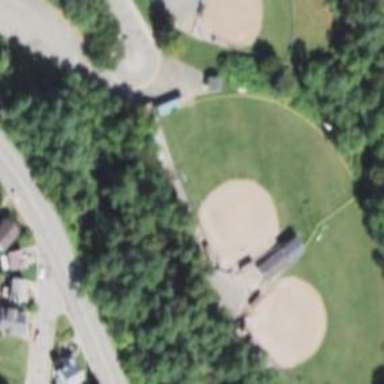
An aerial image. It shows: Sports center dedicated to baseball and softball activities.